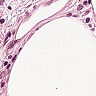
Metastatic tissue present: no